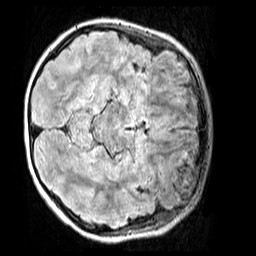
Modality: FLAIR
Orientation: axial
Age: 11
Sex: male
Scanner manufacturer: siemens
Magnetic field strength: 3 T
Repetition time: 5 s
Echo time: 0.388 s